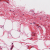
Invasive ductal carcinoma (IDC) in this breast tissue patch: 0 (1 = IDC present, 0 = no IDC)